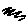
Label: zigzag